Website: lowes
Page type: newsletter-management
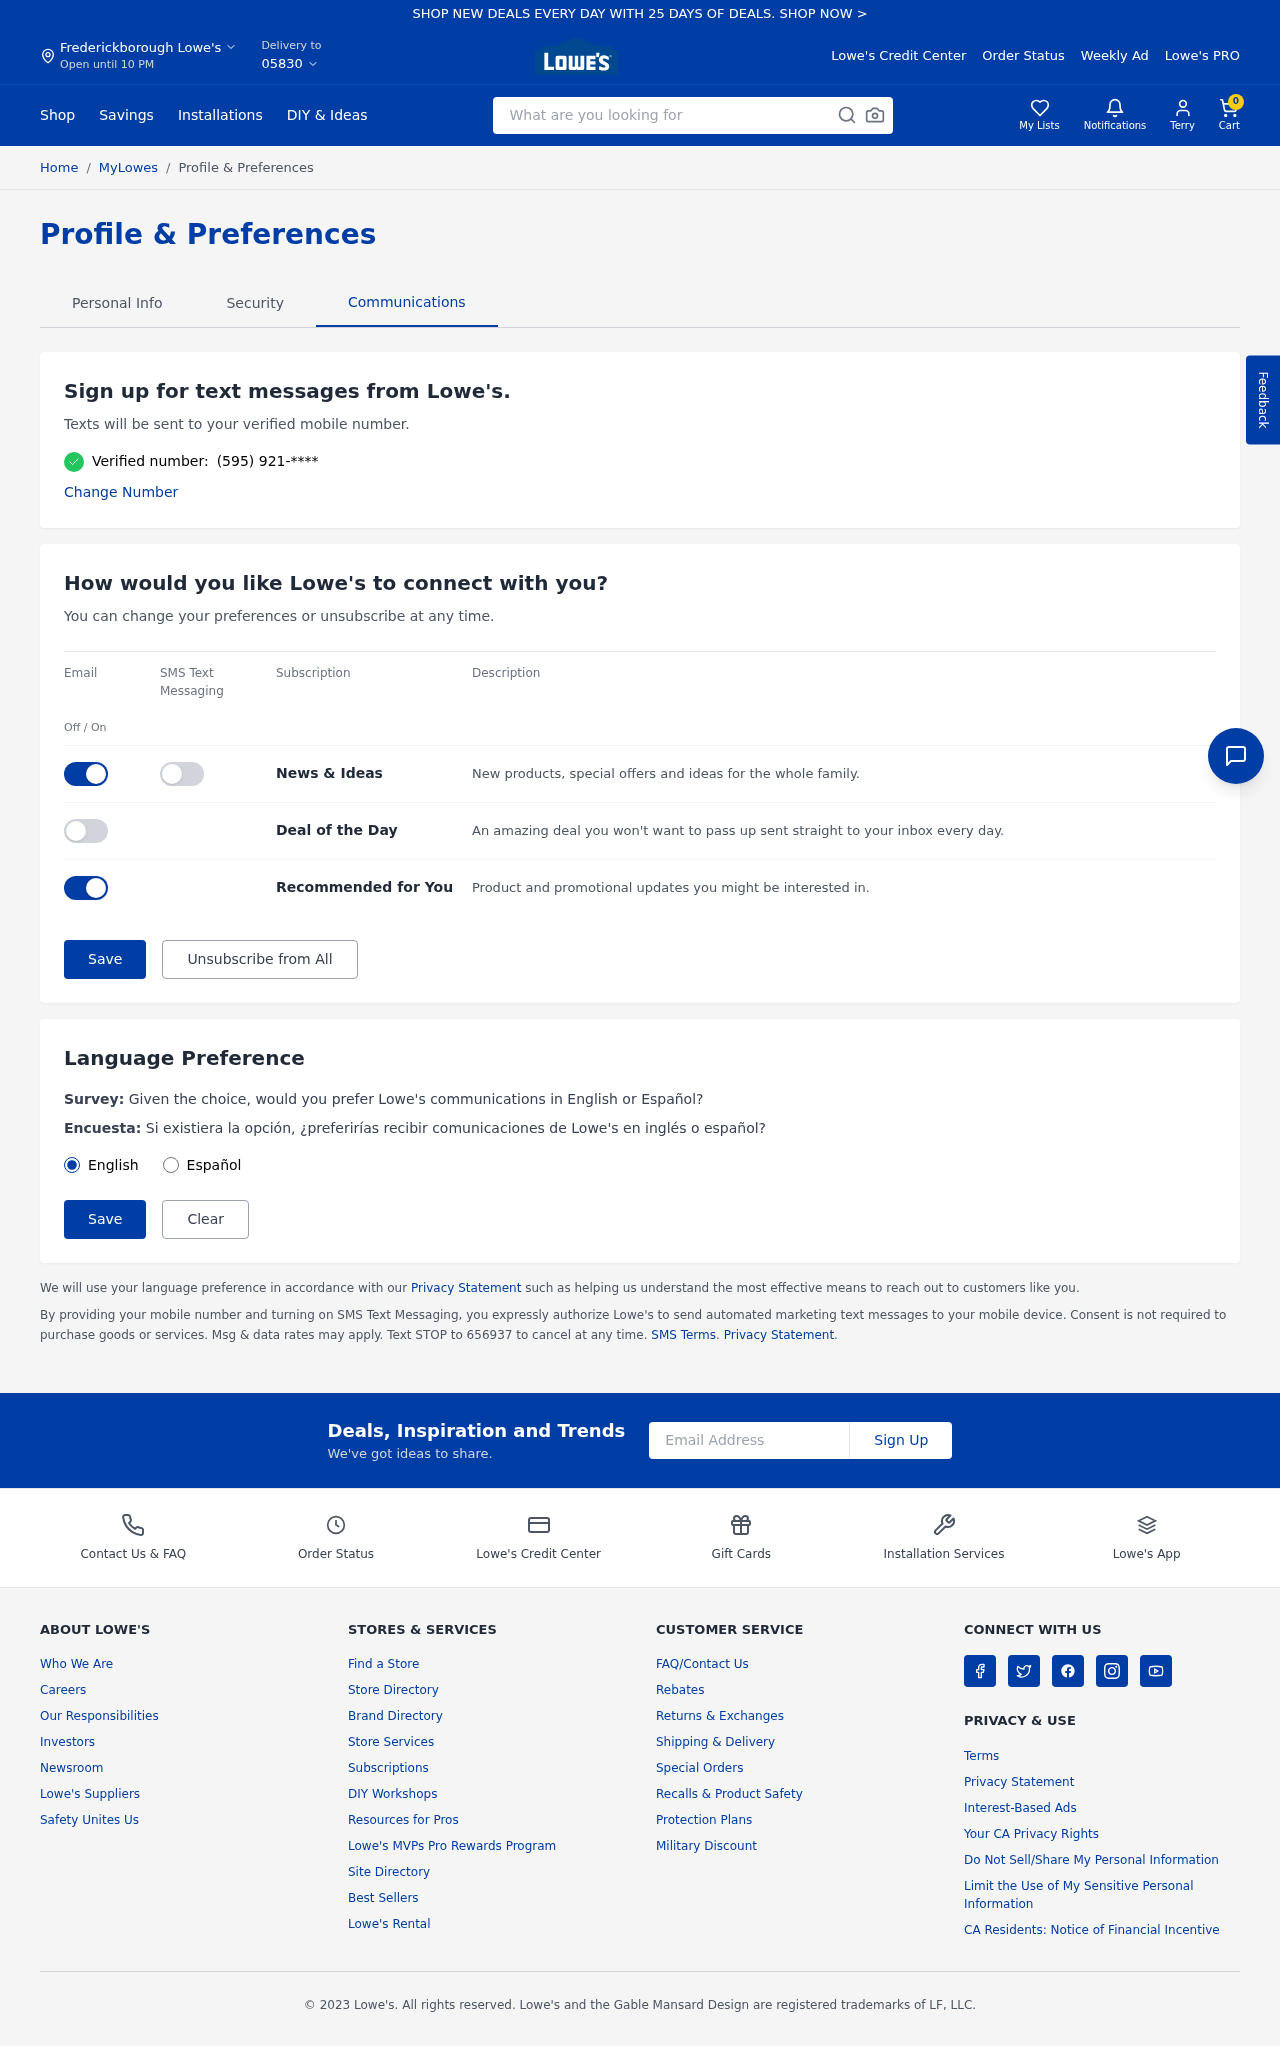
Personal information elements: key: PII_CITY
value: Frederickborough
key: PII_EMAIL
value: terryromero@yahoo.com
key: PII_FIRSTNAME
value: Terry
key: PII_POSTCODE
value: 05830
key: PII_PHONE
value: (595) 921
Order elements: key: ORDER_NUM_ITEMS
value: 0
Search elements: key: HEADER_SEARCH
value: What are you looking for